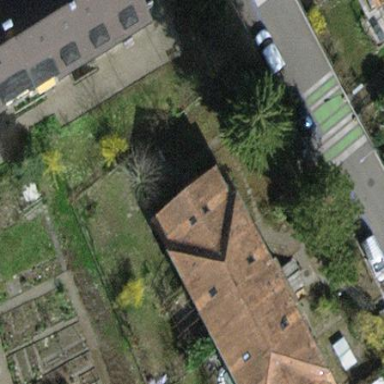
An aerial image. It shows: Gabled roofed house.